Question: I'm having a hard time even phrasing this question.
I'm displaying preview images to users in my UI within a ListBox. When a user hovers over the image, I'd like to expand it so the user can see more detail.
I've gotten to the point where I can "pop up" the image, but of course it is still within its normal position in the layout, meaning that rather than the image being displayed on top of the other controls near it, it only appears on top of the controls rendered before it and underneath those rendered after it. It is also being cropped by the bounds of the ListBox.
Is there a simple (i.e., no custom control development) way to, temporarily, remove that image from the visual layout and put it above all other elements?
Here's a crappy demo app that shows what I'm talking about:

Notice the zoomed image is clipped by the bounds of the ListBox (outside of the list box is red). Also, notice that UI elements rendered after the zoomed image overlay it still--both icons that come later and item names ("Item 5" and others seen in the lower left hand corner).
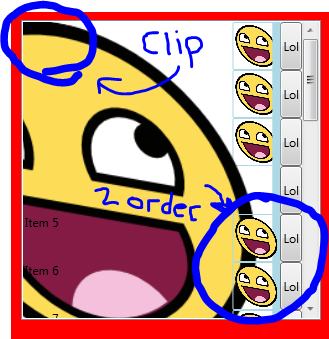
Answer: The solution which worked best for me was using the Popup primitive. It doesn't provide much in the way of control when it comes to animation (it comes with stock animations) but you can animate its contents any which way you like.
'''
<Image
Name="icon"
Source="{Binding MaiImaeg}">
<Image.Triggers>
<EventTrigger
RoutedEvent="Image.MouseEnter">
<BeginStoryboard>
<Storyboard>
<DoubleAnimation
Storyboard.TargetName="tranny"
Storyboard.TargetProperty="ScaleX"
To="6"
Duration="0:0:1">
<DoubleAnimation.EasingFunction>
<ElasticEase
Oscillations="1"
Springiness="8" />
</DoubleAnimation.EasingFunction>
</DoubleAnimation>
<DoubleAnimation
Storyboard.TargetName="tranny"
Storyboard.TargetProperty="ScaleY"
To="6"
Duration="0:0:1">
<DoubleAnimation.EasingFunction>
<ElasticEase
Oscillations="1"
Springiness="8" />
</DoubleAnimation.EasingFunction>
</DoubleAnimation>
</Storyboard>
</BeginStoryboard>
</EventTrigger>
<EventTrigger
RoutedEvent="Image.MouseLeave">
<BeginStoryboard>
<Storyboard>
<DoubleAnimation
Storyboard.TargetName="tranny"
Storyboard.TargetProperty="ScaleX"
To="0"
Duration="0:0:0" />
<DoubleAnimation
Storyboard.TargetName="tranny"
Storyboard.TargetProperty="ScaleY"
To="0"
Duration="0:0:0" />
</Storyboard>
</BeginStoryboard>
</EventTrigger>
</Image.Triggers>

<Popup
Name="popup"
IsOpen="{Binding IsMouseOver, ElementName=icon, Mode=OneWay}"
PlacementTarget="{Binding ElementName=icon}"
Placement="Left"
Width="640"
Height="640"
StaysOpen="true"
AllowsTransparency="True">
<Image
Width="48"
Height="48"
Source="{Binding MaiImaeg}">
<Image.RenderTransform>
<ScaleTransform
x:Name="tranny"
CenterX="48"
CenterY="24"
ScaleX="1"
ScaleY="1" />
</Image.RenderTransform>

</Popup>
'''
In this snippet, the popup is not open until 'IsMouseOver' is true for its Image (named "icon"). When the mouse enters the image, two things happen. The Popup opens (at 640x640) and an image is shown (48px by 48px). This image has a scale transform on it. The "icon" Image also has a storyboard for MouseEnter and MouseLeave. This storyboard uses a double animation, targeted at the popup image's ScaleTransform. This storyboard enlarges the image when the mouse enters and shrinks it when it leaves with a nice easing function.
The use case would be: "User is presented a listbox with small images for each item in the list. When the user hovers over the small image (icon), it springs forward and enlarges, giving the user a better view of the image. When the mouse leaves the image, it shrinks back to its original size."